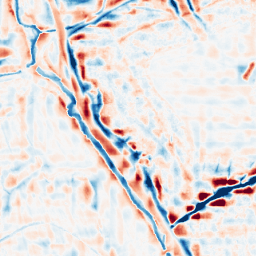
Category: wavelet
Decomposition family: wavelet_reverse_biorthogonal
Decomposition parameters: wavelet: rbio1.3
level: 4
Upsampling method: sinc_blackman
Upsampling parameters: scale: 2
kernel_size: 4
Upsampling scale: 2